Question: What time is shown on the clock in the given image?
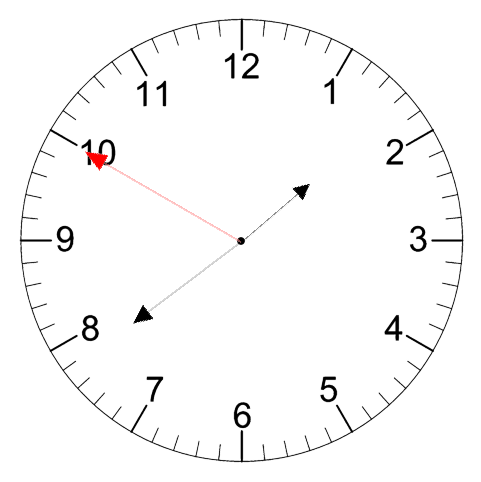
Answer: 01:38:50